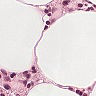
Metastatic tissue present: no